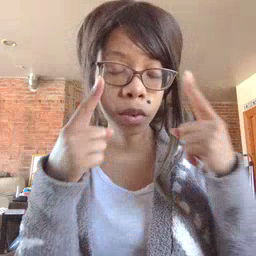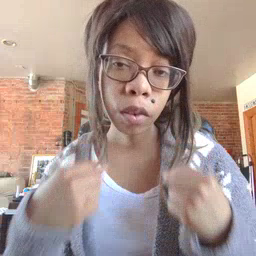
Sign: cry